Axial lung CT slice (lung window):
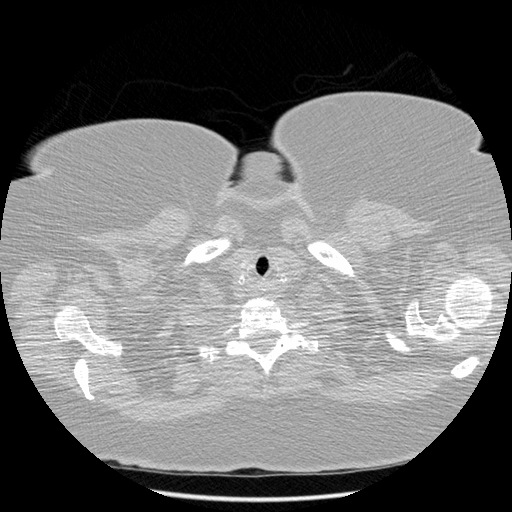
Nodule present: no